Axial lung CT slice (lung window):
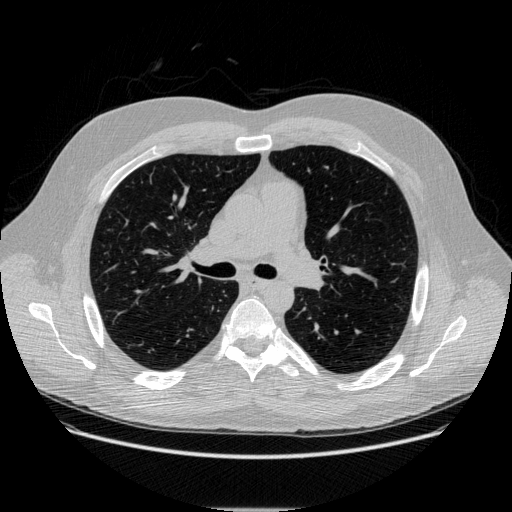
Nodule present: no